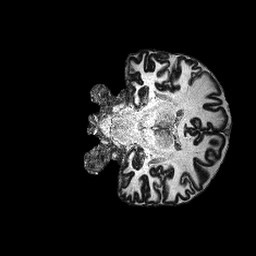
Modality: MP2RAGE
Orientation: coronal